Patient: sex M, age 79
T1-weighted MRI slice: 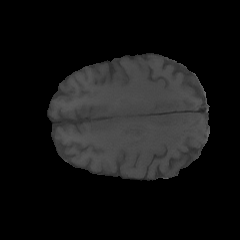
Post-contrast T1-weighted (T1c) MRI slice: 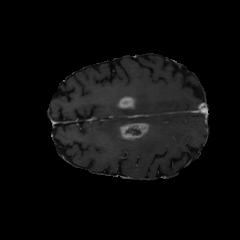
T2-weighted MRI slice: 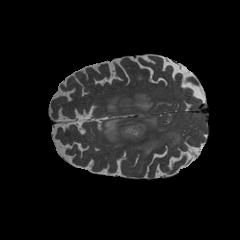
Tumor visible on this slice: yes
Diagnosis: Glioblastoma, IDH-wildtype
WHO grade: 4